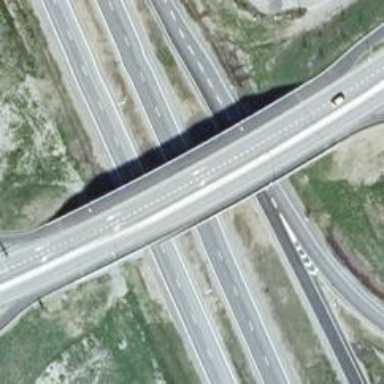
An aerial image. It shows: Asphalt motorway.